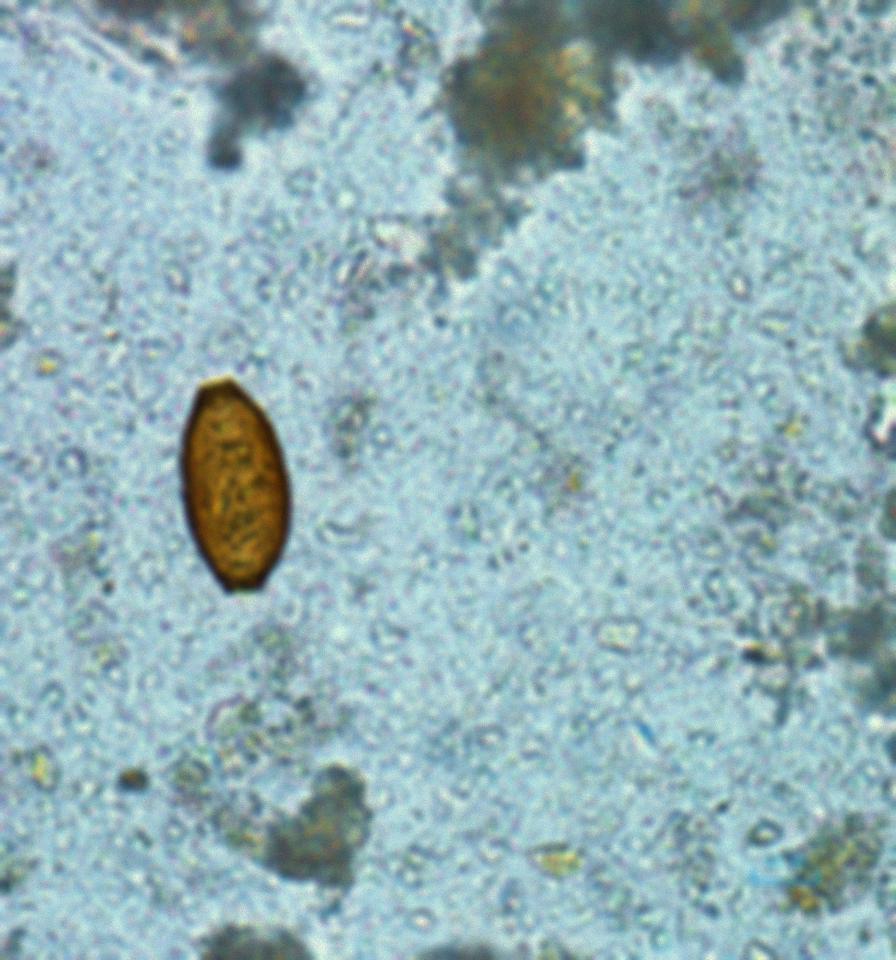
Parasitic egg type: Trichuris trichiura